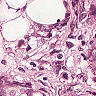
Metastatic tissue present: yes